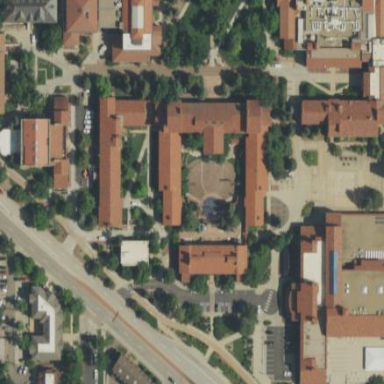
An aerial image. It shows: University building with roof made of roof tiles.